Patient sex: M
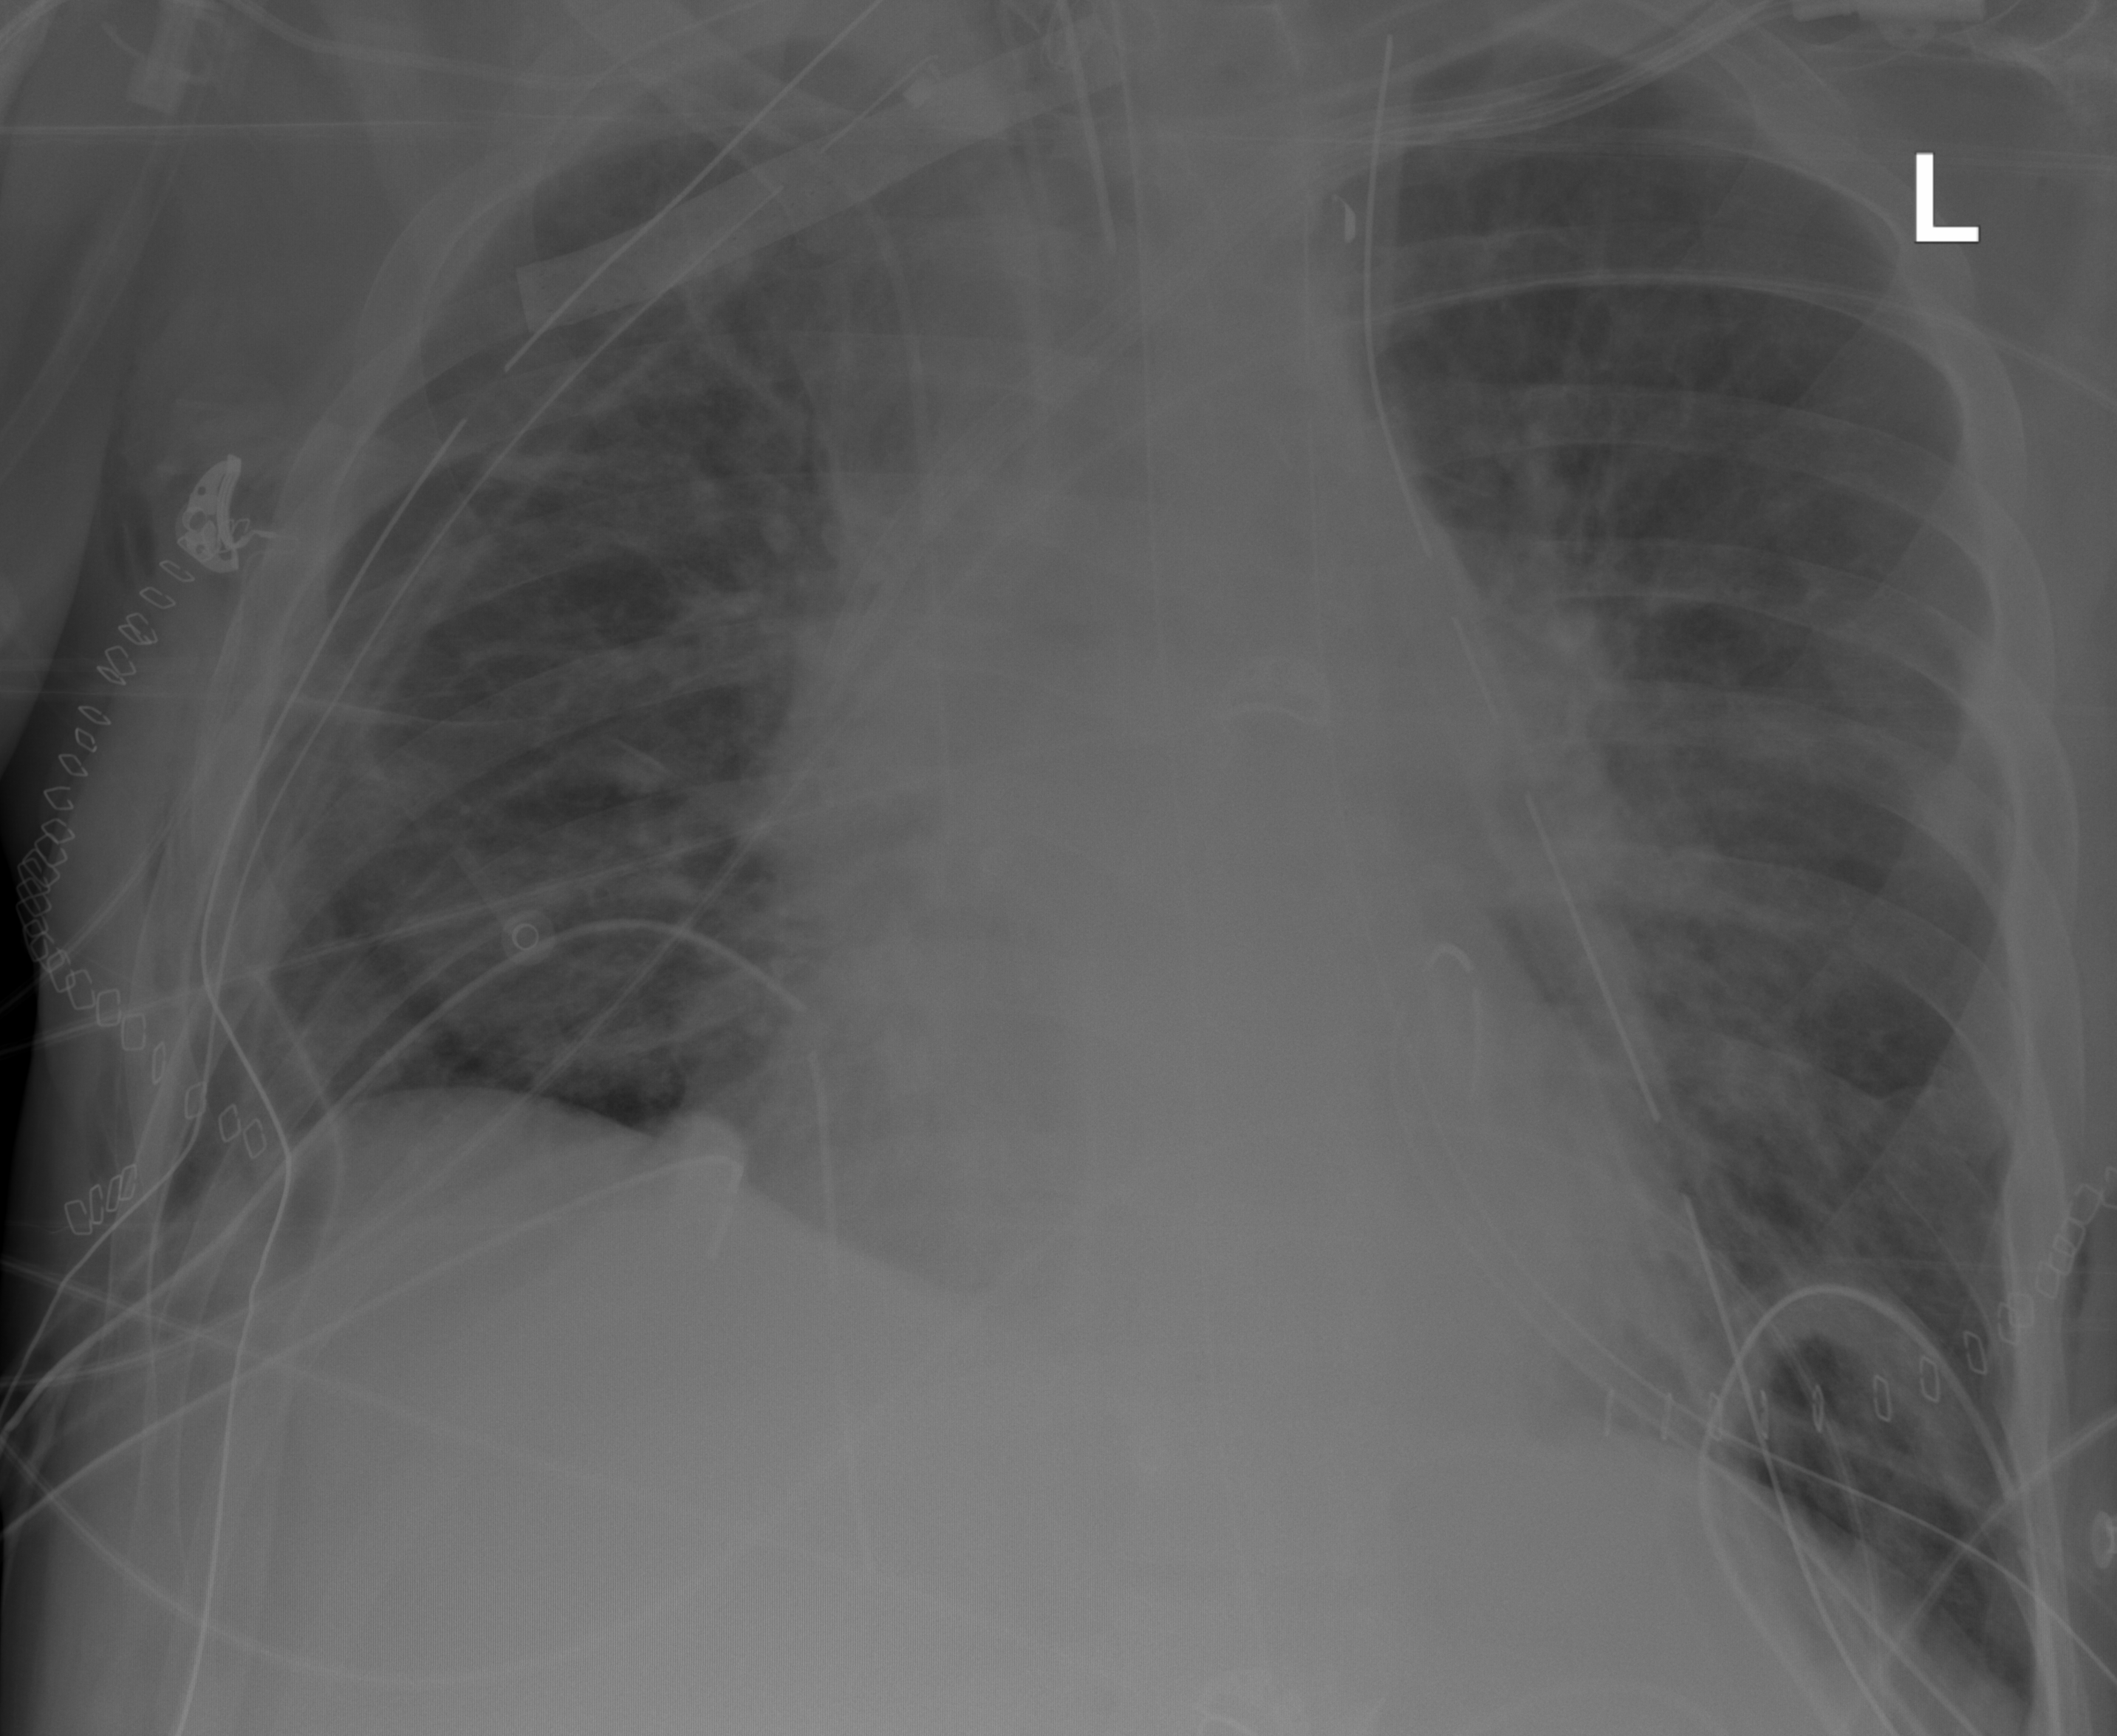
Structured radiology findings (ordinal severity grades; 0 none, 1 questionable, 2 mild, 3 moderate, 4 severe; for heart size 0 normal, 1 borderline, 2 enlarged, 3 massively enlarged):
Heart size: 1
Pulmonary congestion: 2
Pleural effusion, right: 0
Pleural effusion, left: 0
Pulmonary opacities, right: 0
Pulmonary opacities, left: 0
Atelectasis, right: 0
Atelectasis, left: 0